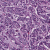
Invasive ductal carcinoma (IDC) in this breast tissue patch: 1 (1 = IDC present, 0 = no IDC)